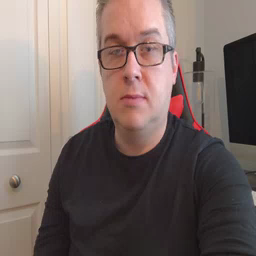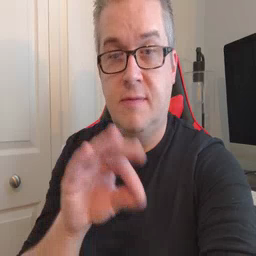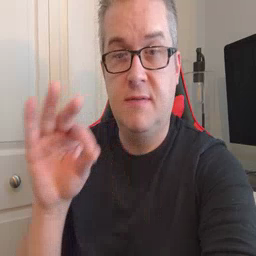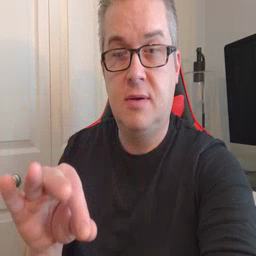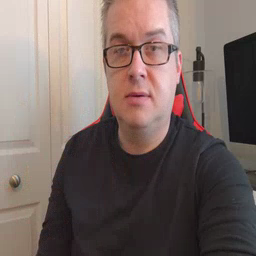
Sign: frenchfries